Brain MRI, t2w sequence, axial 2D slice.
Patient: age 34, sex F, weight 95 kg, height 1.95 m
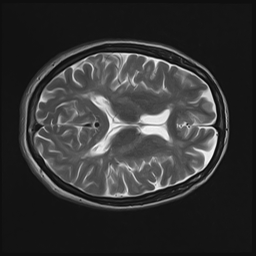